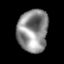
Tissue: lung
Cell type: Epithelial cells
Senescence score: 0.1413
Nuclear area (px): 1270
Mean DAPI intensity: 140.286